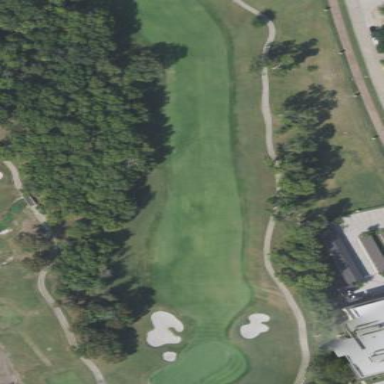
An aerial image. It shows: Rough area on grassy golf course.